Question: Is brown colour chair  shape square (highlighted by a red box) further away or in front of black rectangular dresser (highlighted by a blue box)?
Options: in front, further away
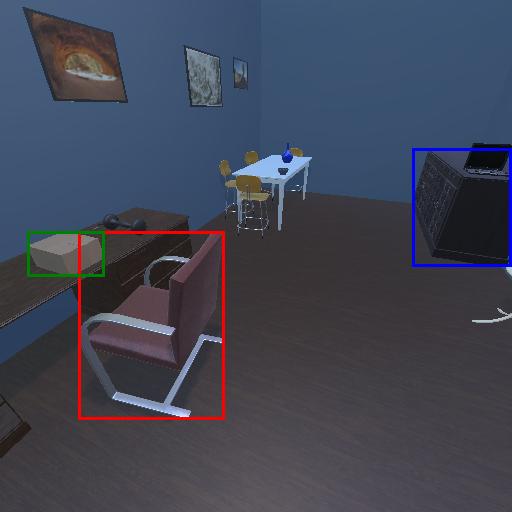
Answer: in front